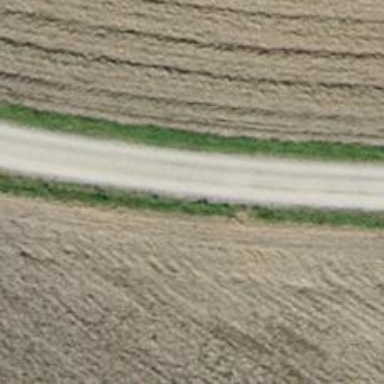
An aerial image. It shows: Pebblestone track with grade2 quality.